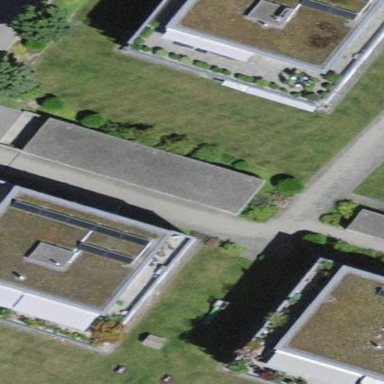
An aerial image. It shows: Residential building with flat roof.